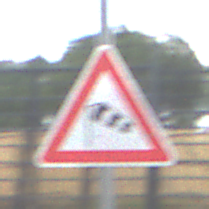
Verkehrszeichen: SeitenwindVonLinks
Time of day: MorningAfternoon
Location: Outdoor (RoadRail)
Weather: PartlyCloudy
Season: NotSpecified
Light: Natural